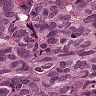
Metastatic tissue present: yes